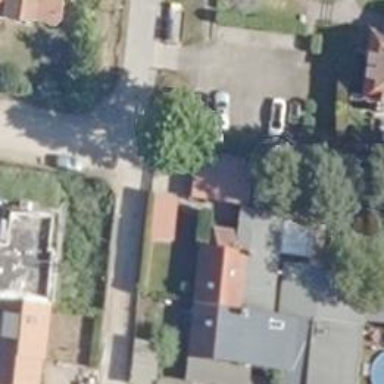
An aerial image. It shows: Asphalt road in residential area.